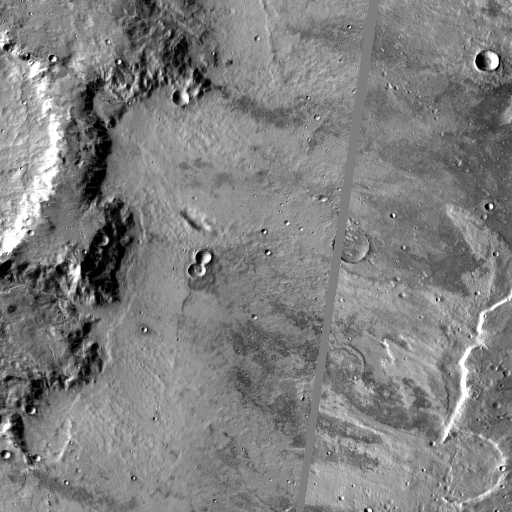
Crater classes present: Background, Other, Buried, Secondary